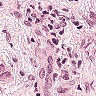
Metastatic tissue present: no